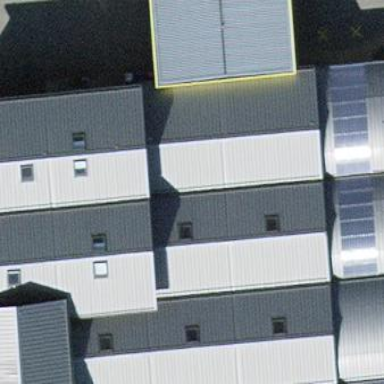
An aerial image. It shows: Building with gabled roof in light slate gray color. The roof orientation is along the structure.